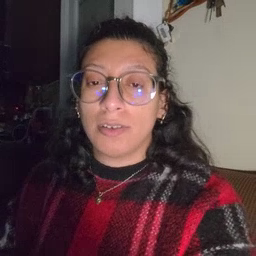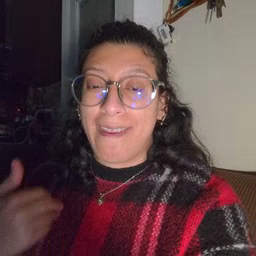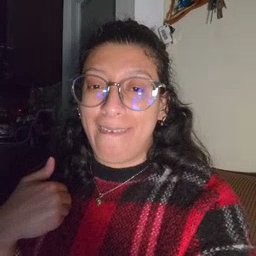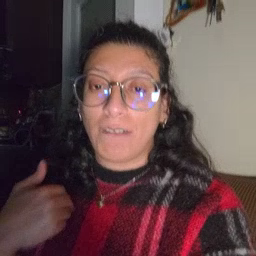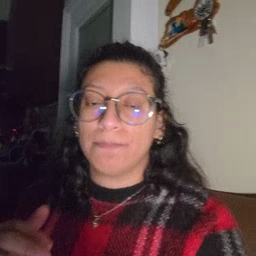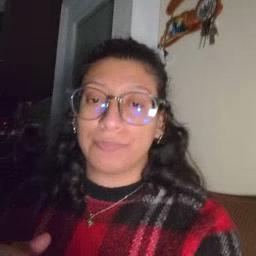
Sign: haveto